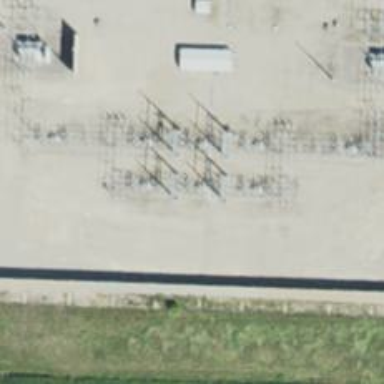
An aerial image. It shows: Switch used for power control.